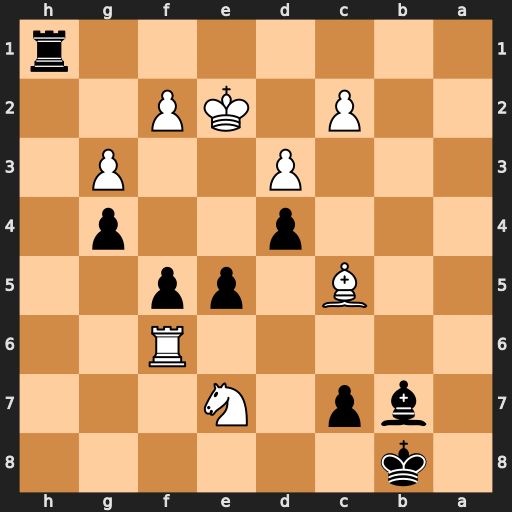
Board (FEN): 1k6/1bp1N3/5R2/2B1pp2/3p2p1/3P2P1/2P1KP2/7r
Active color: b
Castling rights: -
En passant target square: -
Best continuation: Bf3+ Kd2 Rd1#